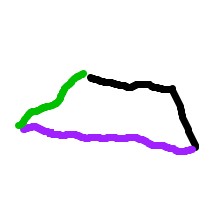
Shape: trapezoid